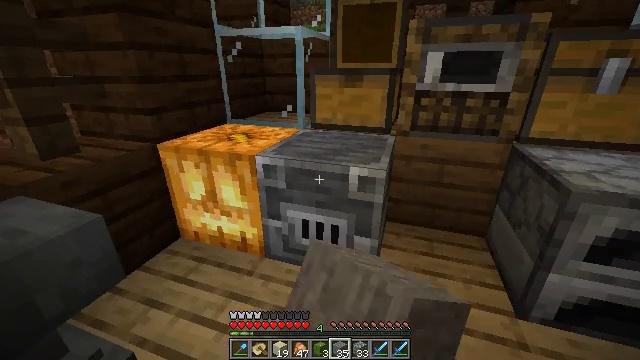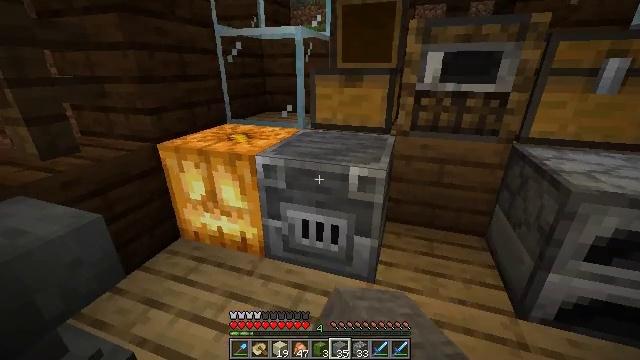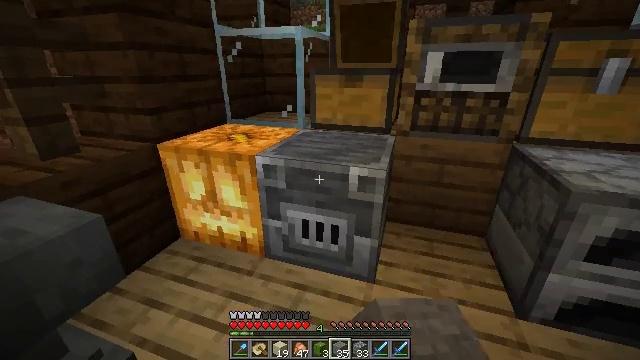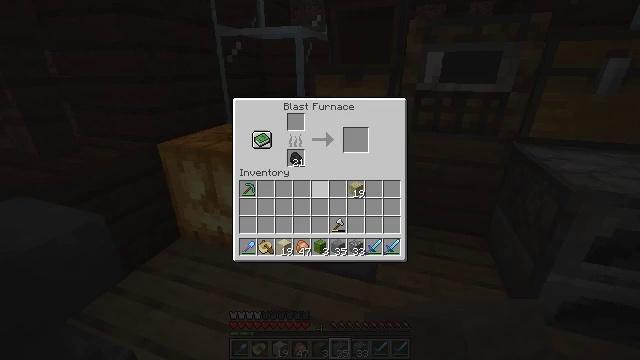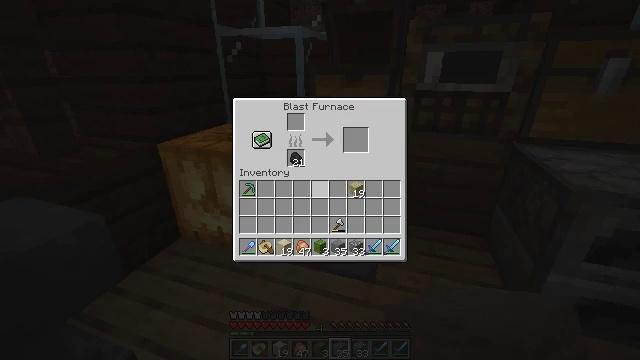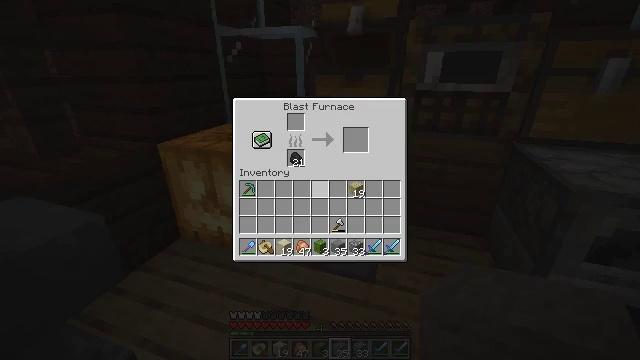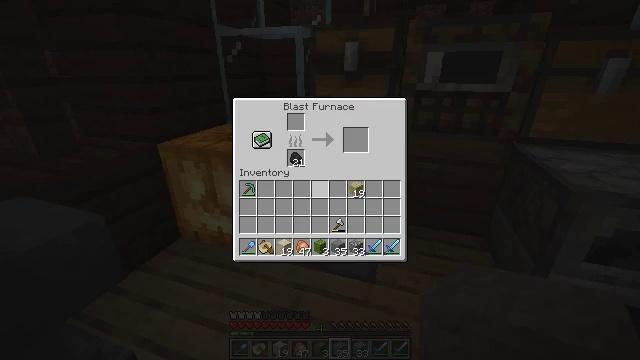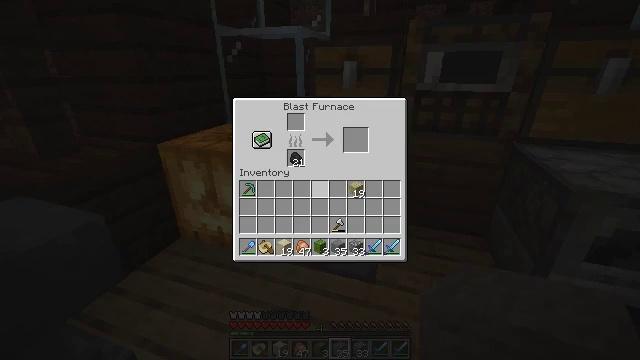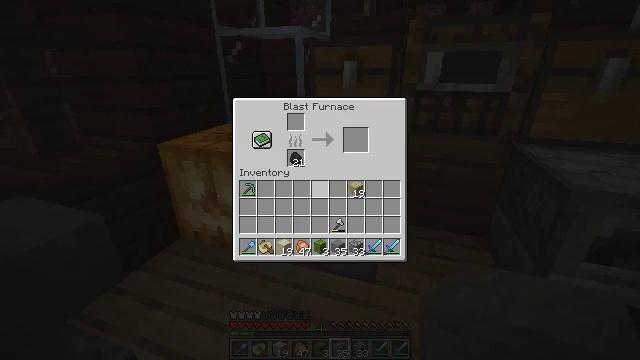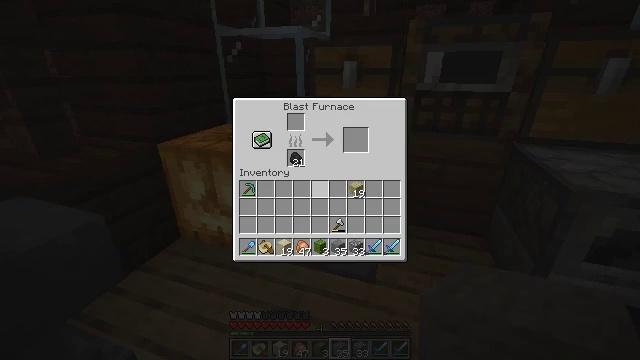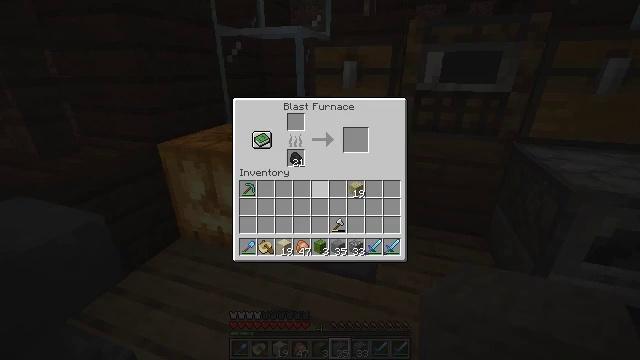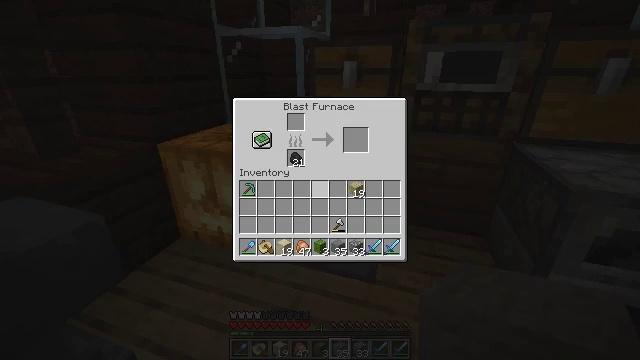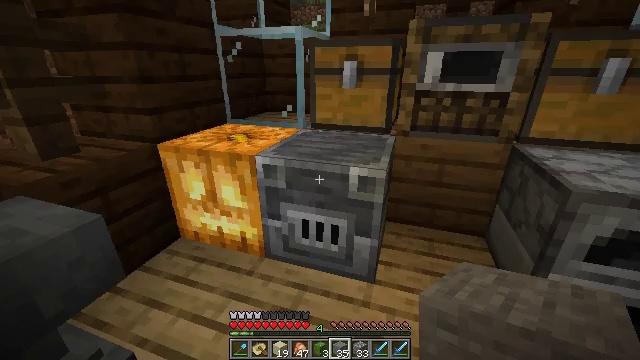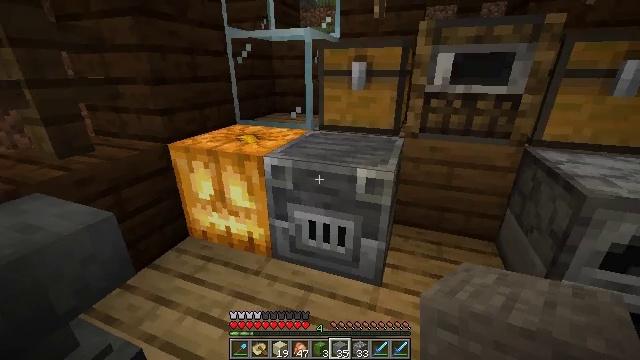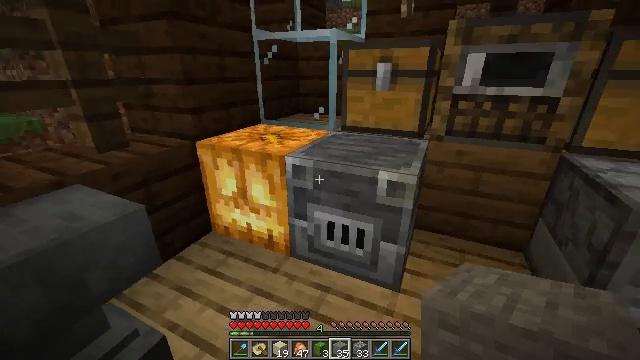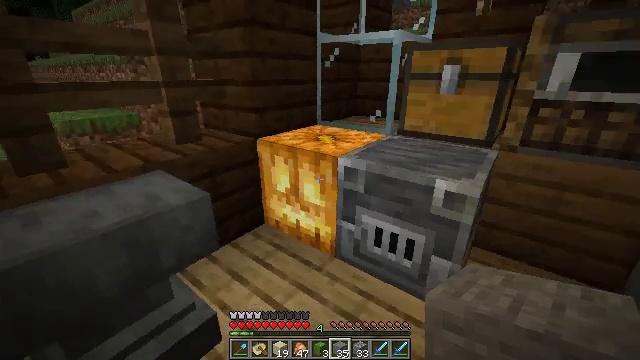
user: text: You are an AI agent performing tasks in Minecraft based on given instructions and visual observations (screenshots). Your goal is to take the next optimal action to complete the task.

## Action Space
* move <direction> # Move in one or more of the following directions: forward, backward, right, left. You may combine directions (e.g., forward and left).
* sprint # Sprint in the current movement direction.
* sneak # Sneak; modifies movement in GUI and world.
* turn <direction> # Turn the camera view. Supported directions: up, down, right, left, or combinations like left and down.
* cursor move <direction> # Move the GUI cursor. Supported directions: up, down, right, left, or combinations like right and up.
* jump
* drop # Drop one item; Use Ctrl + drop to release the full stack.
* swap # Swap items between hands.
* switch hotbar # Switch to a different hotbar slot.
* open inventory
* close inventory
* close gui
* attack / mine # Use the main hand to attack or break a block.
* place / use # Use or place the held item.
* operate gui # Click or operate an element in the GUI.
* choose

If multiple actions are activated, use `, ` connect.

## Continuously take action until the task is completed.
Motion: motion action
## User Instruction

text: Clear the sweet berry bush to collect the sweet berries.
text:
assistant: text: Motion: use / place
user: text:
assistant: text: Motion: no_op
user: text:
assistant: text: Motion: no_op
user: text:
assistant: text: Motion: no_op
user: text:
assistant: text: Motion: no_op
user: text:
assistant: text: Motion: no_op
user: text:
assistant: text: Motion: no_op
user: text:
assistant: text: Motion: no_op
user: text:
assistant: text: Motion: no_op
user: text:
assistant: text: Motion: no_op
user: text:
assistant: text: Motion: no_op
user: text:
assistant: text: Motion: no_op
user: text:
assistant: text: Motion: turn left
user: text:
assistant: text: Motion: turn left
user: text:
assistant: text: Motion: turn left
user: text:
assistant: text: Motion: turn left
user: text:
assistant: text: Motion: turn left
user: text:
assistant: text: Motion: turn left
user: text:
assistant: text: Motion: no_op
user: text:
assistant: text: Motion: no_op
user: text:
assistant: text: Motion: no_op
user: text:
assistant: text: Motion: no_op
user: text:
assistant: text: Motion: no_op
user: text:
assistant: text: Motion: turn left
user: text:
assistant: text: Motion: turn left
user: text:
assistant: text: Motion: turn left and up
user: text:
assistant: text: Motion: turn left and up
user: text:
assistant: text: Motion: turn left
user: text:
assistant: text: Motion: turn left and down
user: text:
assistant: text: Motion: turn left and down